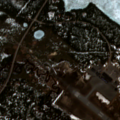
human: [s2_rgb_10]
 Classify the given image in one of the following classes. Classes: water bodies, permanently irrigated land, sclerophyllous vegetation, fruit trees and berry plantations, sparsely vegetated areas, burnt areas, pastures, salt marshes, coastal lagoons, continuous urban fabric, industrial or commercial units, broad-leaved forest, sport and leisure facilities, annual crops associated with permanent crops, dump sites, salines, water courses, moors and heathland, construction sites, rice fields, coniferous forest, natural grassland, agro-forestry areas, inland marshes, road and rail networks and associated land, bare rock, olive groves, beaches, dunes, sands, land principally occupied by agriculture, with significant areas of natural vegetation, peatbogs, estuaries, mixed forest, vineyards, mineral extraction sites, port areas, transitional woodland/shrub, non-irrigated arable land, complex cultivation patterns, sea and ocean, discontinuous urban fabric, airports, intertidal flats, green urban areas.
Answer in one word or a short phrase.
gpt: airports, coniferous forest, transitional woodland/shrub, water bodies